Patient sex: M
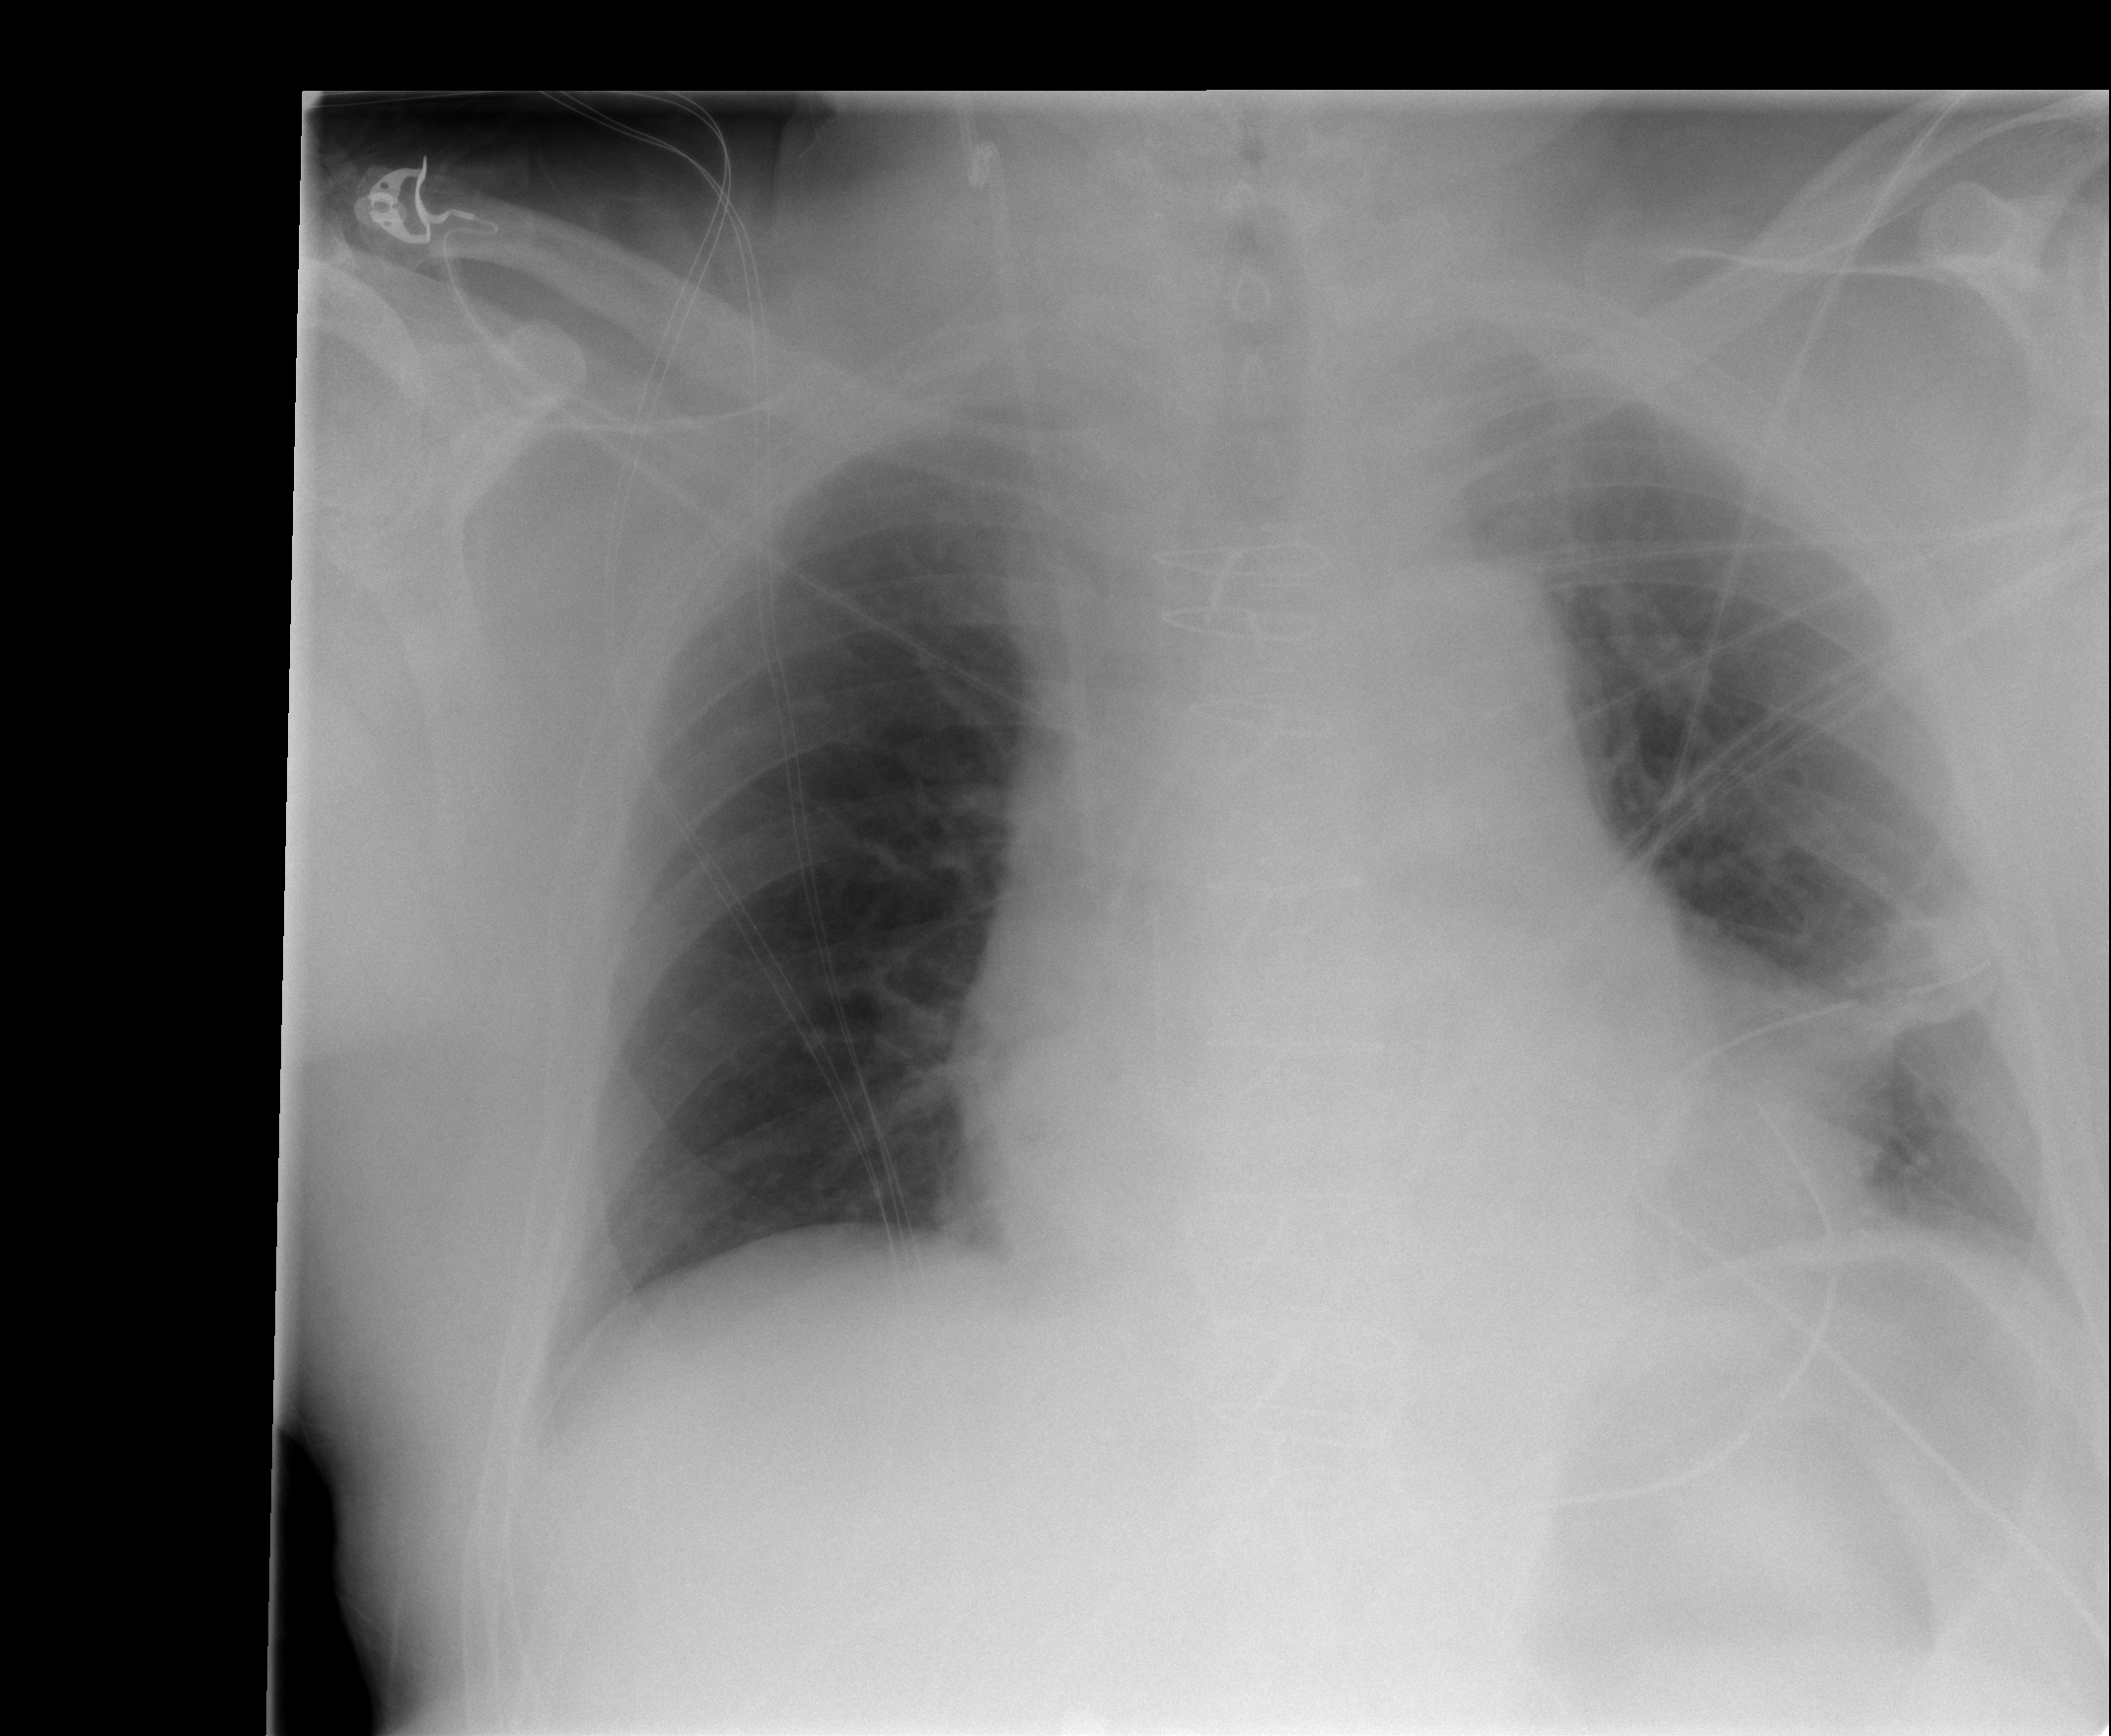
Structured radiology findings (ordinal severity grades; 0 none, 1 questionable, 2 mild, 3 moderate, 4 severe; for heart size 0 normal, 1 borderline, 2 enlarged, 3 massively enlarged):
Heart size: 0
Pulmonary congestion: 0
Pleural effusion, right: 0
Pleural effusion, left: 1
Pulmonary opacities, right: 0
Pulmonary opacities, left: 0
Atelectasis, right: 0
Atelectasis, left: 2